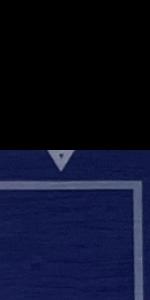
Label: Empty